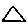
Label: triangle